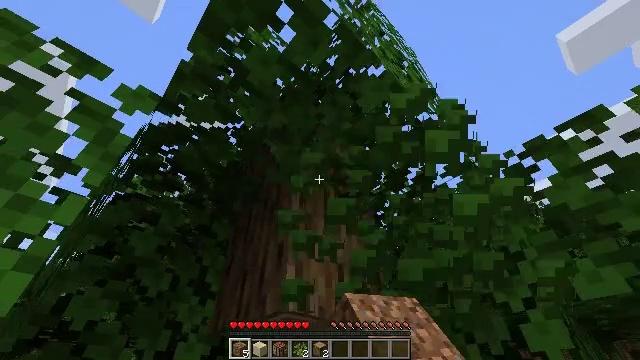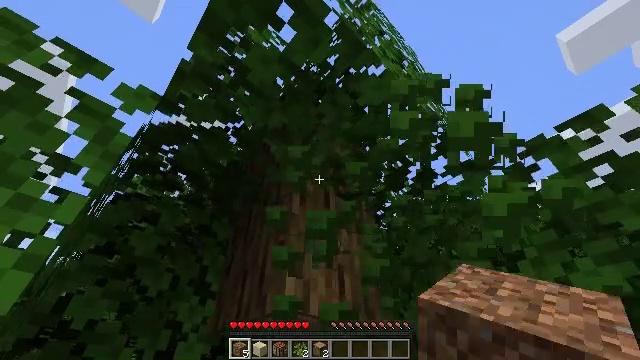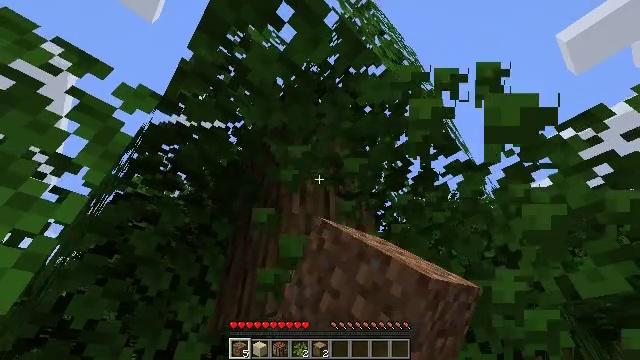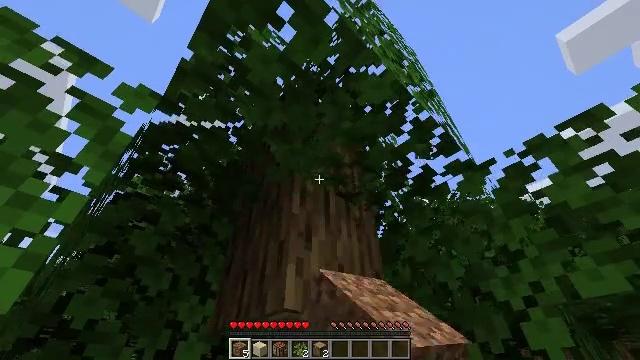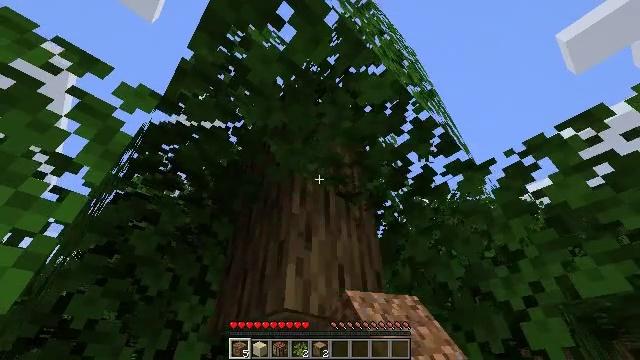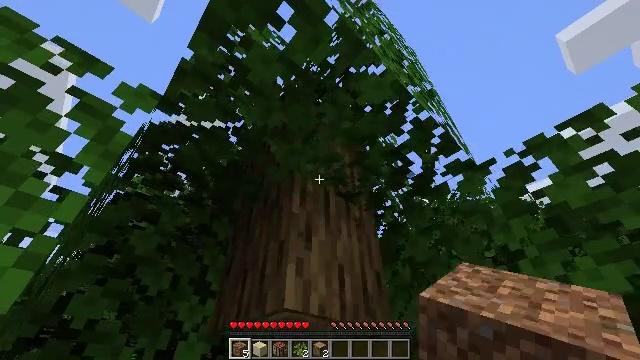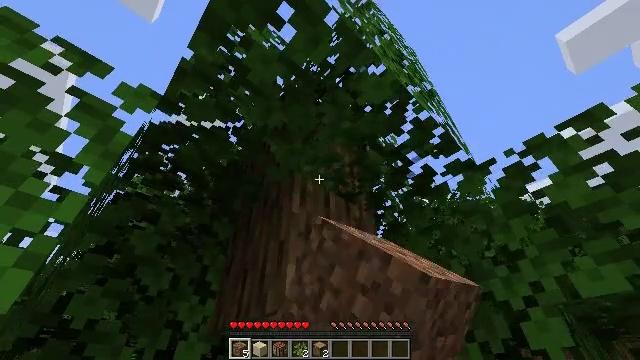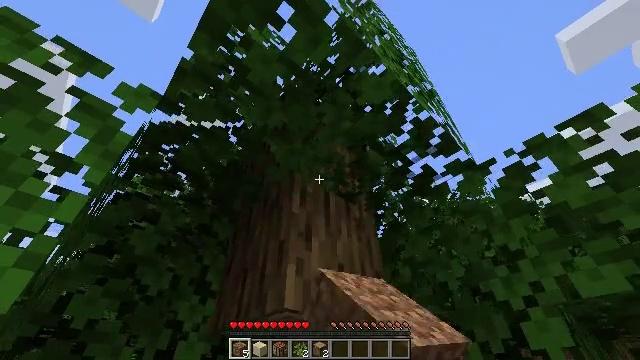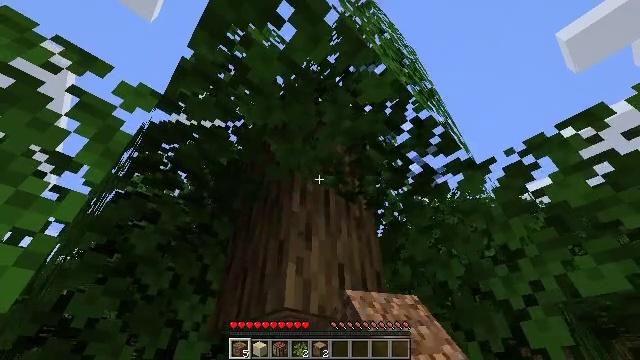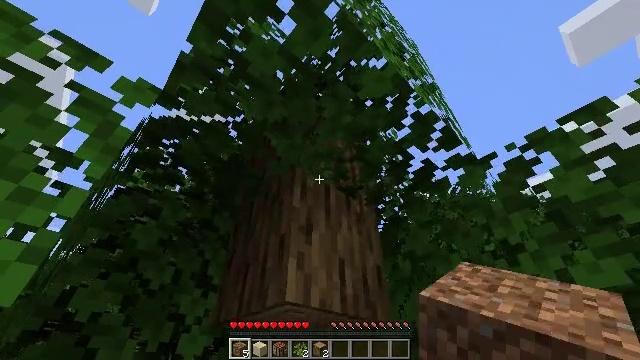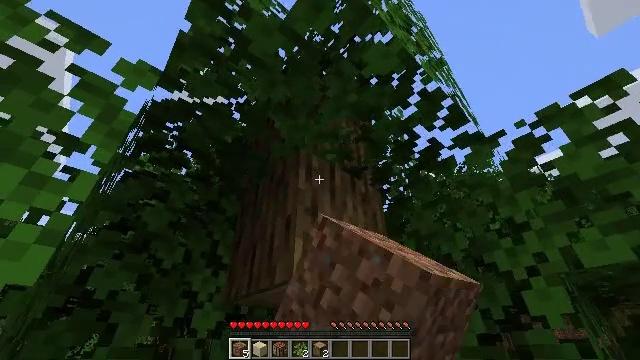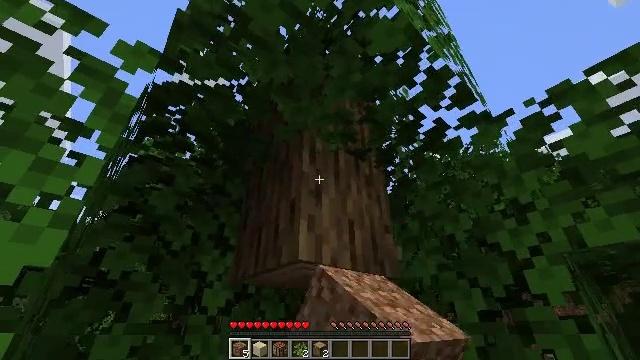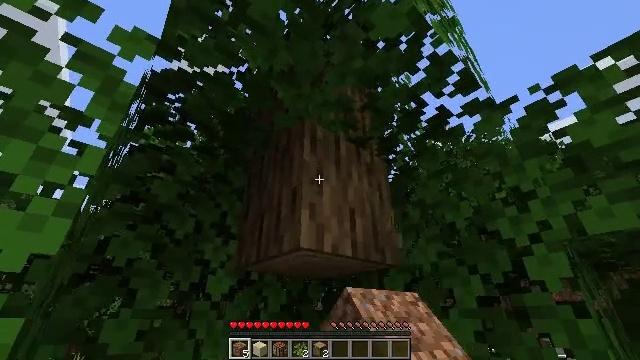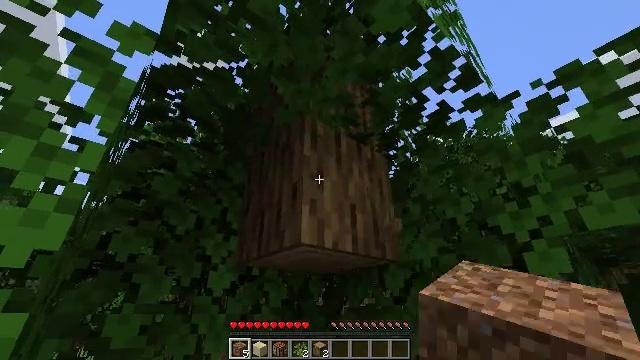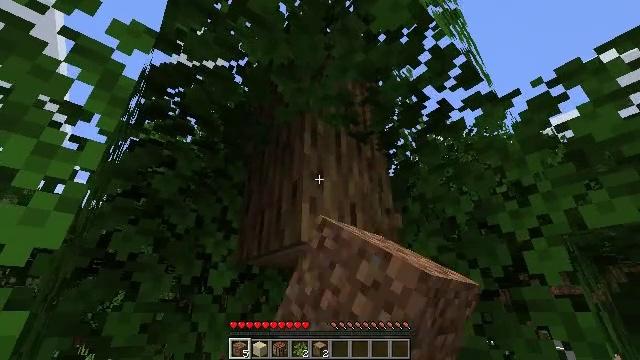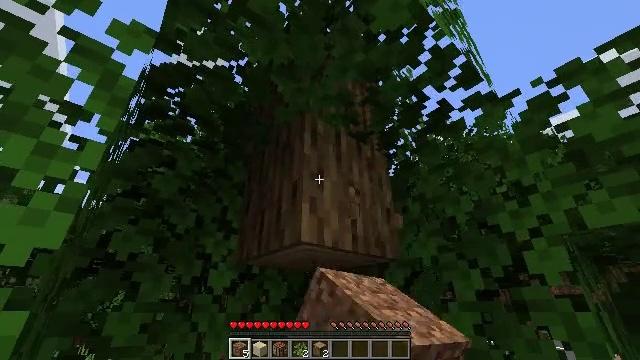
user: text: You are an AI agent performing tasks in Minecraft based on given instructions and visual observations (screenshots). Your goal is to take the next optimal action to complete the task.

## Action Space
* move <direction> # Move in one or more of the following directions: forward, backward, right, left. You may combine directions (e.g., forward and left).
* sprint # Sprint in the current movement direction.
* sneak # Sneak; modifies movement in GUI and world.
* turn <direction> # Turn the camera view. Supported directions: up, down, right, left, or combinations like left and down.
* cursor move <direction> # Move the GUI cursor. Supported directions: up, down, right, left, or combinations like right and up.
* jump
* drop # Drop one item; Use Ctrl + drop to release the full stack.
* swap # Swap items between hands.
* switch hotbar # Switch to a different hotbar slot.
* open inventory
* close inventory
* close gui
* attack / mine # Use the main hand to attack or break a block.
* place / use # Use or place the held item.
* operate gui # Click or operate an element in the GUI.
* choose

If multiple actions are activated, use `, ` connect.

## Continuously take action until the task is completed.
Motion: motion action
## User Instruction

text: Chop down the oak log.
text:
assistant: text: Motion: attack / mine
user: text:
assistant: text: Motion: attack / mine
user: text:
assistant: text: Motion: attack / mine
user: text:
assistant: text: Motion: attack / mine
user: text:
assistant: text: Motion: attack / mine
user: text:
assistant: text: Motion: attack / mine
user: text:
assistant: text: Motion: attack / mine
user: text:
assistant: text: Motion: attack / mine
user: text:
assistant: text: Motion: turn down, attack / mine
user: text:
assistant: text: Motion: turn left and down, attack / mine
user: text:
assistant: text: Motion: turn left and down, attack / mine
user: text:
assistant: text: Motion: turn down, attack / mine
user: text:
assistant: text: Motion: attack / mine
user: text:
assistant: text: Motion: attack / mine
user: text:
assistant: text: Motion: attack / mine
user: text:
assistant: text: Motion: attack / mine
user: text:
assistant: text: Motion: attack / mine
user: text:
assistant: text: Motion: attack / mine
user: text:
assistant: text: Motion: attack / mine
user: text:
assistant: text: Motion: attack / mine
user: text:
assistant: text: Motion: attack / mine
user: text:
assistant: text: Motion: attack / mine
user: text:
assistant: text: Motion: attack / mine
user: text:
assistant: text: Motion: attack / mine
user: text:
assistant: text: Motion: attack / mine
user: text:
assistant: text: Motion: attack / mine
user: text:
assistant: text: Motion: attack / mine
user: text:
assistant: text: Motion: attack / mine
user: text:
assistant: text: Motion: attack / mine
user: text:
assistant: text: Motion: attack / mine